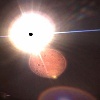
Label: sunburn